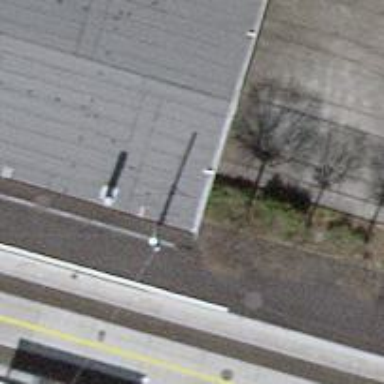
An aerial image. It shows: Support pole.